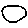
Label: circle